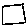
Label: square